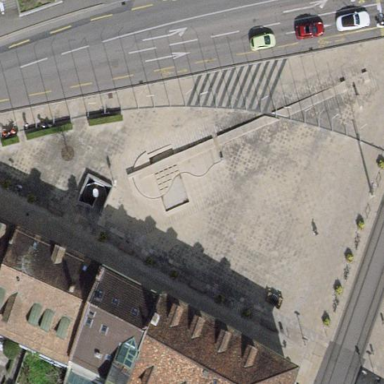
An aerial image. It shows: Pedestrian road made of paving stones.